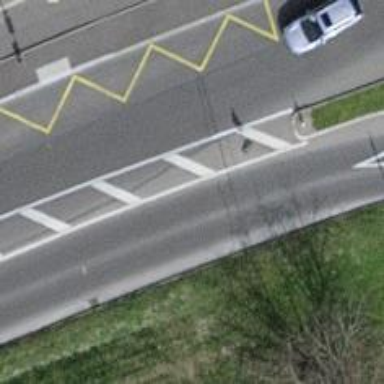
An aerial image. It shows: Secondary road with asphalt surface and cycle track on the right.